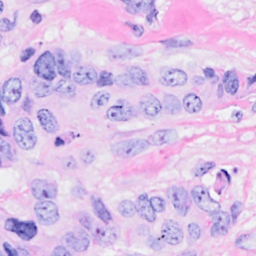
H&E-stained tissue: Breast